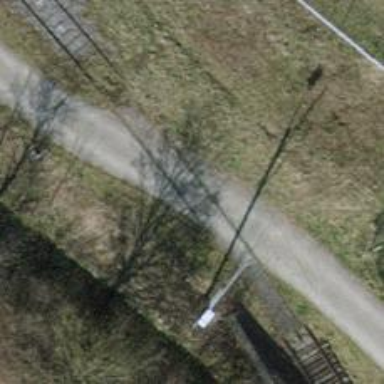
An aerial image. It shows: Railway level crossing.